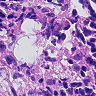
Metastatic tissue present: no